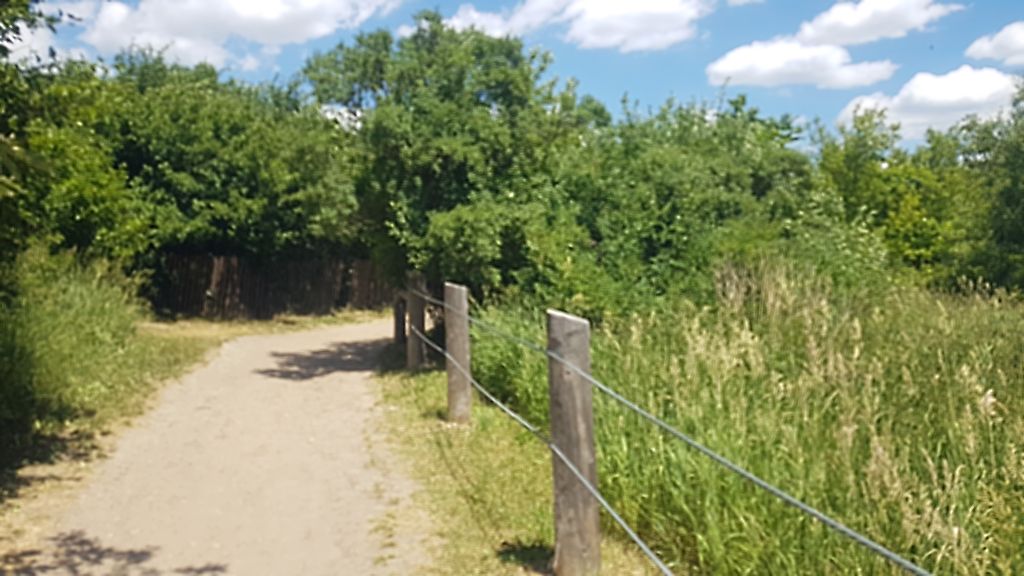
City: toronto